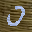
Label: 0